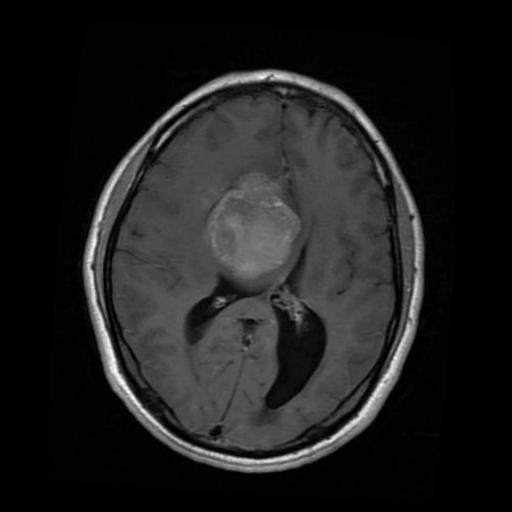
Label: meningioma